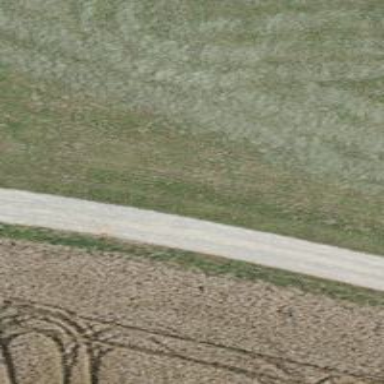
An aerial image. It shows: Gravel track with grade2 quality.